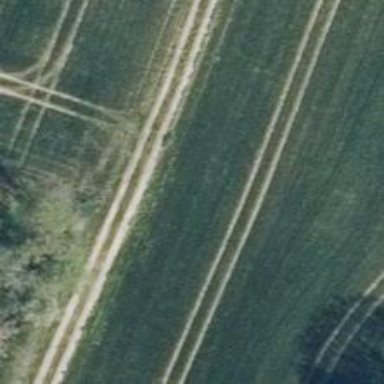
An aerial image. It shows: Dirt track road with grade2 tracktype.